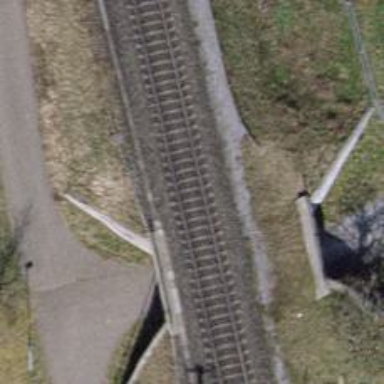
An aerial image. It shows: Railway bridge with electrified tracks and single rail.